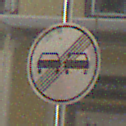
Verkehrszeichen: EndeUeberholverbot
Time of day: MorningAfternoon
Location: Outdoor (Urban)
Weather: PartlyCloudy
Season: NotSpecified
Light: Natural